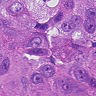
Metastatic tissue present: yes